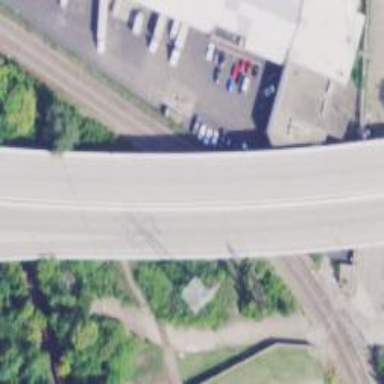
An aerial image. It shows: Viaduct bridge over motorway.